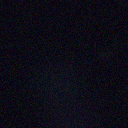
Screen state: off